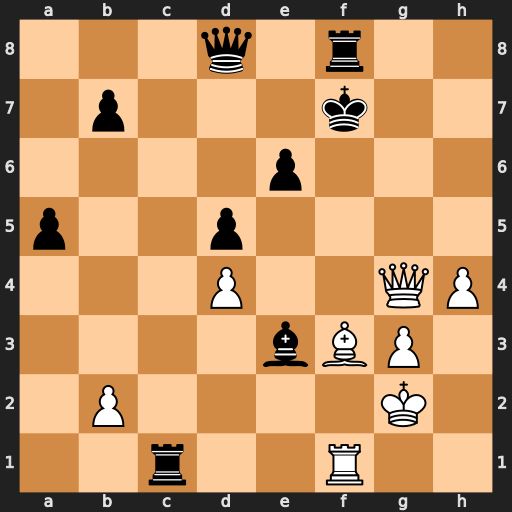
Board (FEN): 3q1r2/1p3k2/4p3/p2p4/3P2QP/4bBP1/1P4K1/2r2R2
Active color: w
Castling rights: -
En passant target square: -
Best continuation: Bd1+ Ke7 Qg7+ Kd6 Rxf8 Qe7 Qe5+